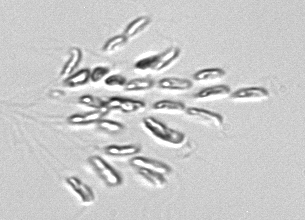
Label: Dinobryon